Question: I get this error when I run my code. This is a continuation from this post:
<URL>
I first created a userForm that had labels that retrieved information from a worksheet. I wanted a scroll bar added so that I could view the list in the label if it was longer than the label. I was told to try a text box. I took this line from my code:
'''
reportDate.Caption = reportDate.Caption & Sheets("DATA2").Range("P" & rowNum).Text & vbCrLf
'''
and copied it and just added a number 1 after it for the text box so the code for the text box is:
'''
reportDate1.Caption = reportDate1.Caption & Sheets("DATA2").Range("P" & rowNum).Text & vbCrLf
'''
It is this line where there is an error (the title of the post).

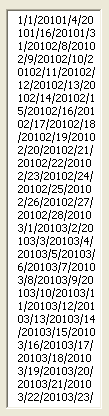
Answer: Did you create a text box object called 'reportDate1' or just copy the code?
If there is no object called 'reportDate1' and no variable 'Dim'ed and no 'Option Explicit' statement at the top of the module then 'reportDate1' will be a variant, which has no Caption Method or property
Something starnge in the neighbourhood... below is a screen shot of a simple test case in developement mode and run mode. Text is an arbitary string, no line breaks. Version/OS may be an issue? I used Windows Excel 2010.